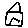
Label: house